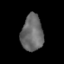
Tissue: lung
Cell type: Epithelial cells
Senescence score: 0.2226
Nuclear area (px): 777
Mean DAPI intensity: 105.23